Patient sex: M
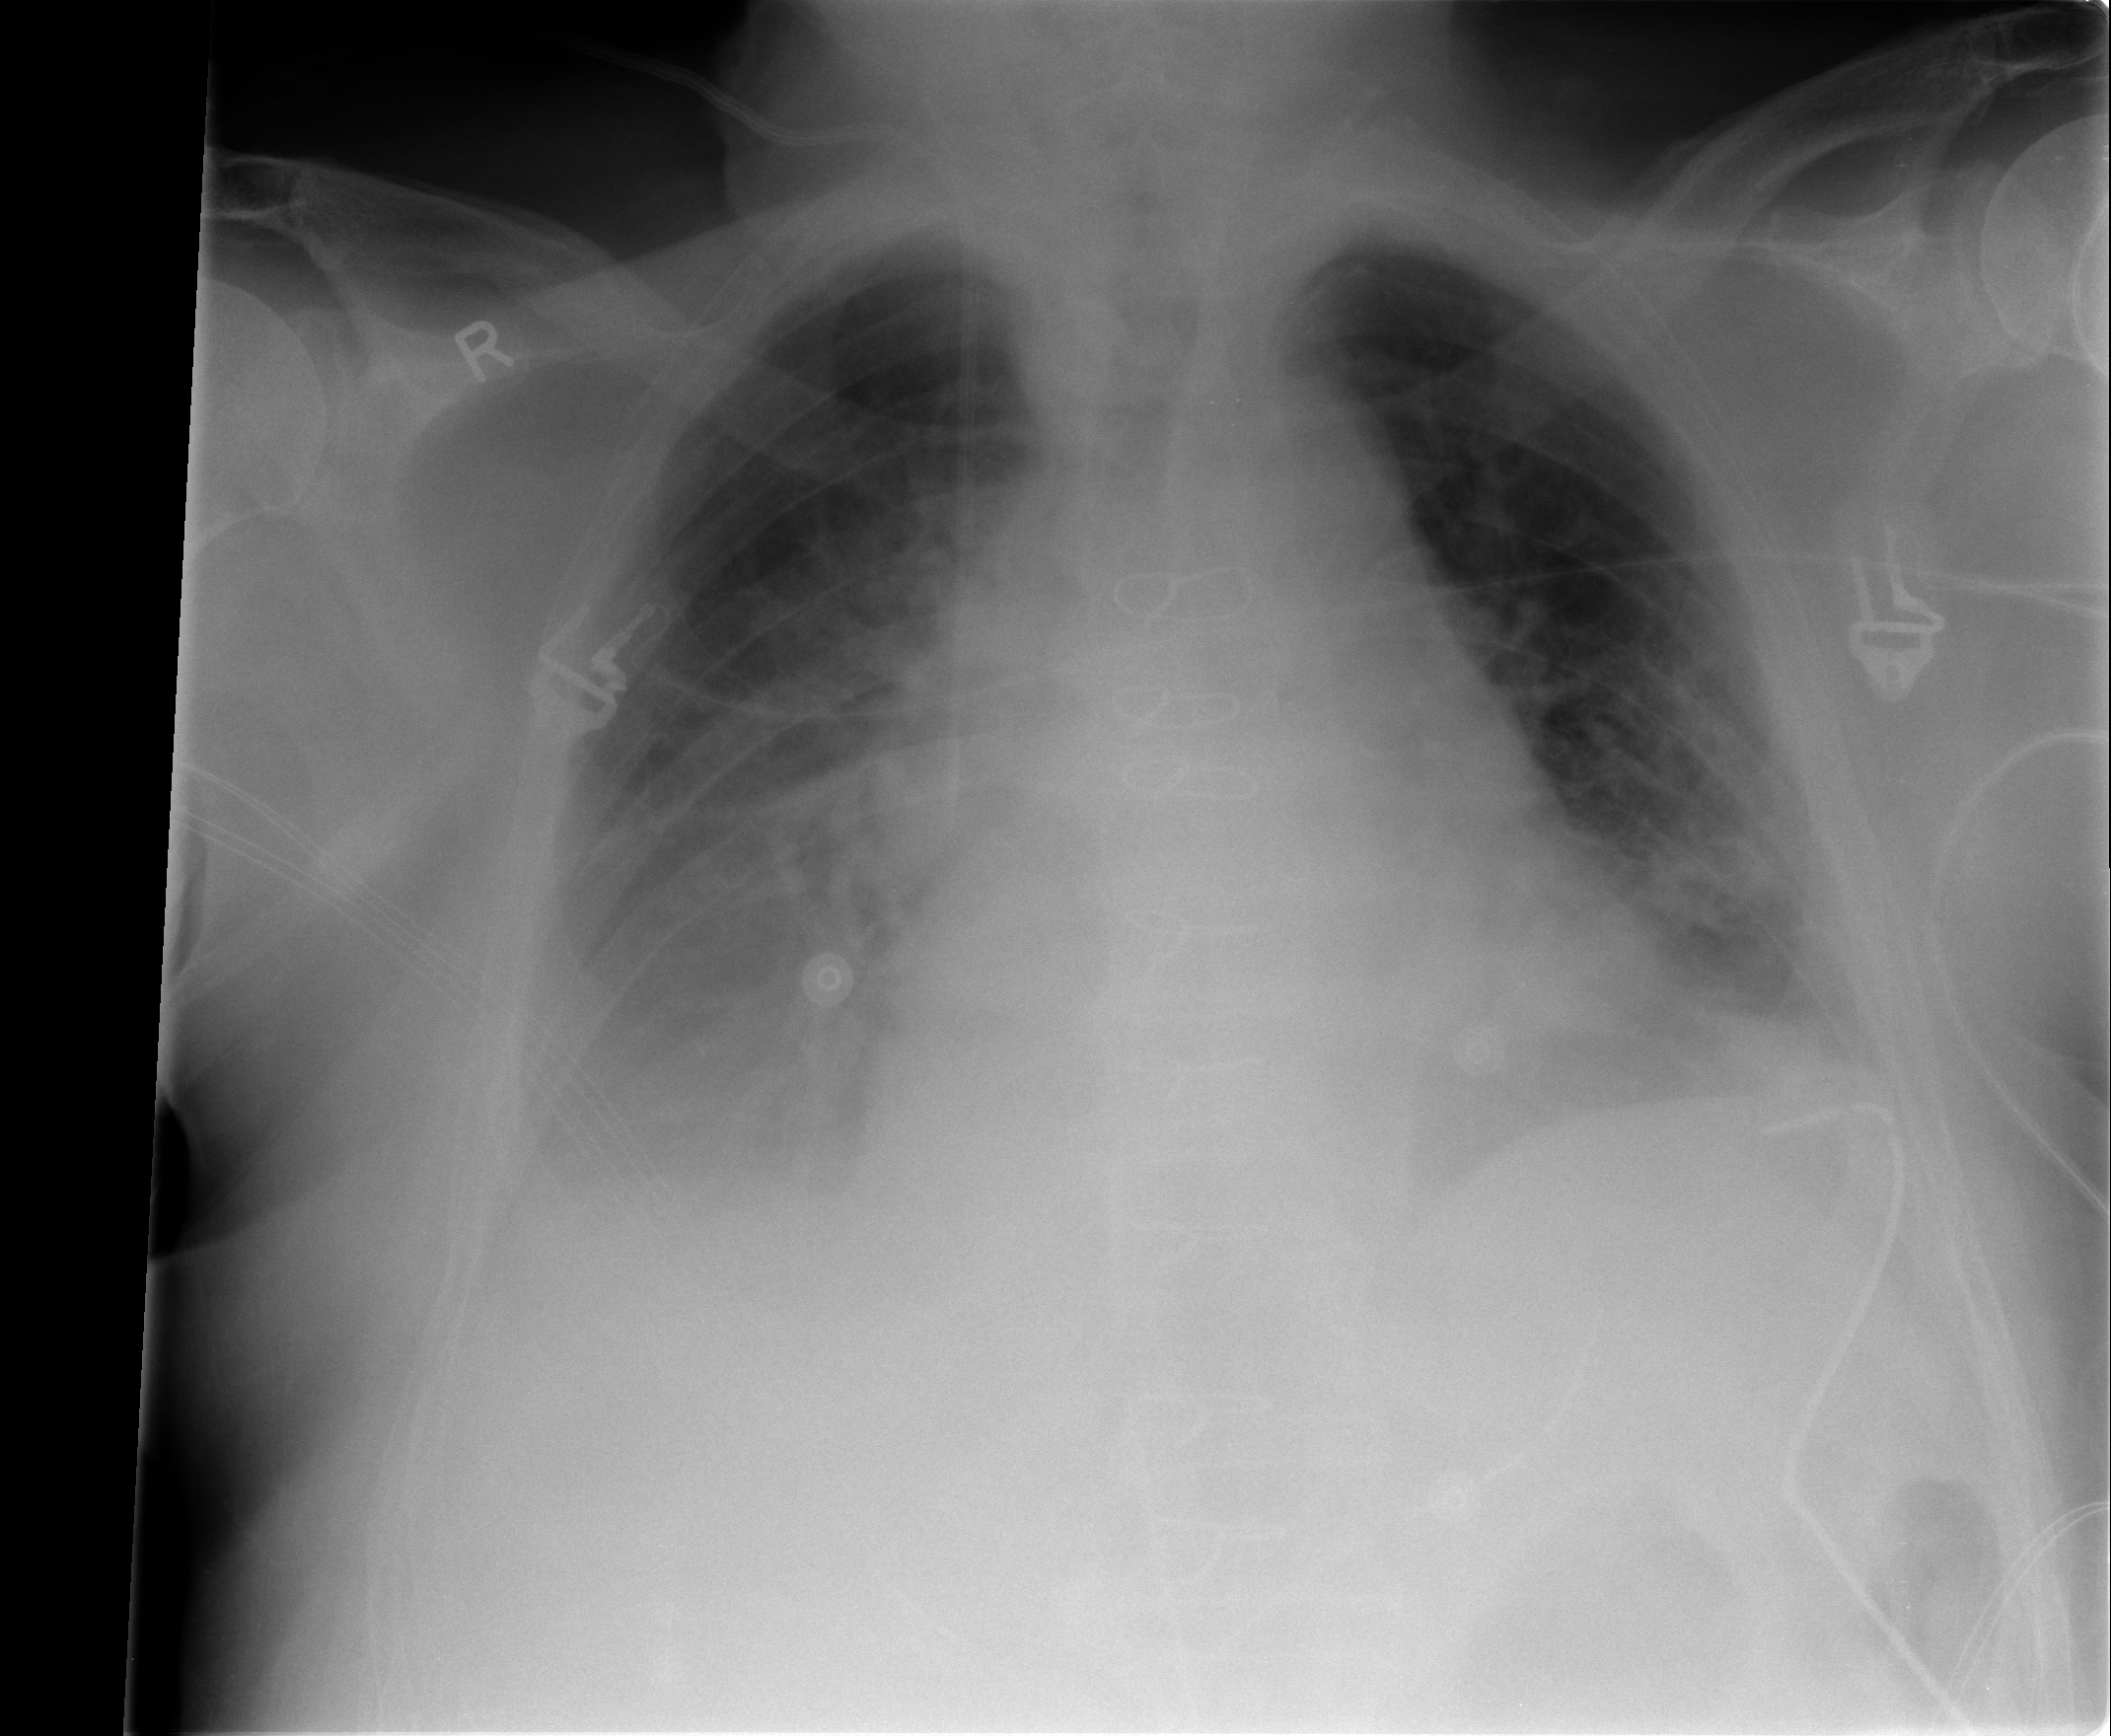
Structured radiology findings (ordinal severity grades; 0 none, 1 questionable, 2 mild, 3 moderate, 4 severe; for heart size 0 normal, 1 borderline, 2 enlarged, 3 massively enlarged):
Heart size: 2
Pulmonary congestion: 2
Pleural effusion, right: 2
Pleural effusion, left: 2
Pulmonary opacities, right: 1
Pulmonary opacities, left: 0
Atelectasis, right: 2
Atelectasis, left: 2